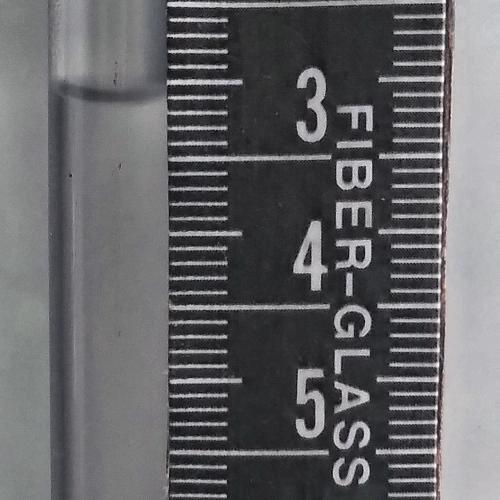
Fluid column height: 3.1 cm